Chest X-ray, AP view. Patient: 46 years old, sex M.
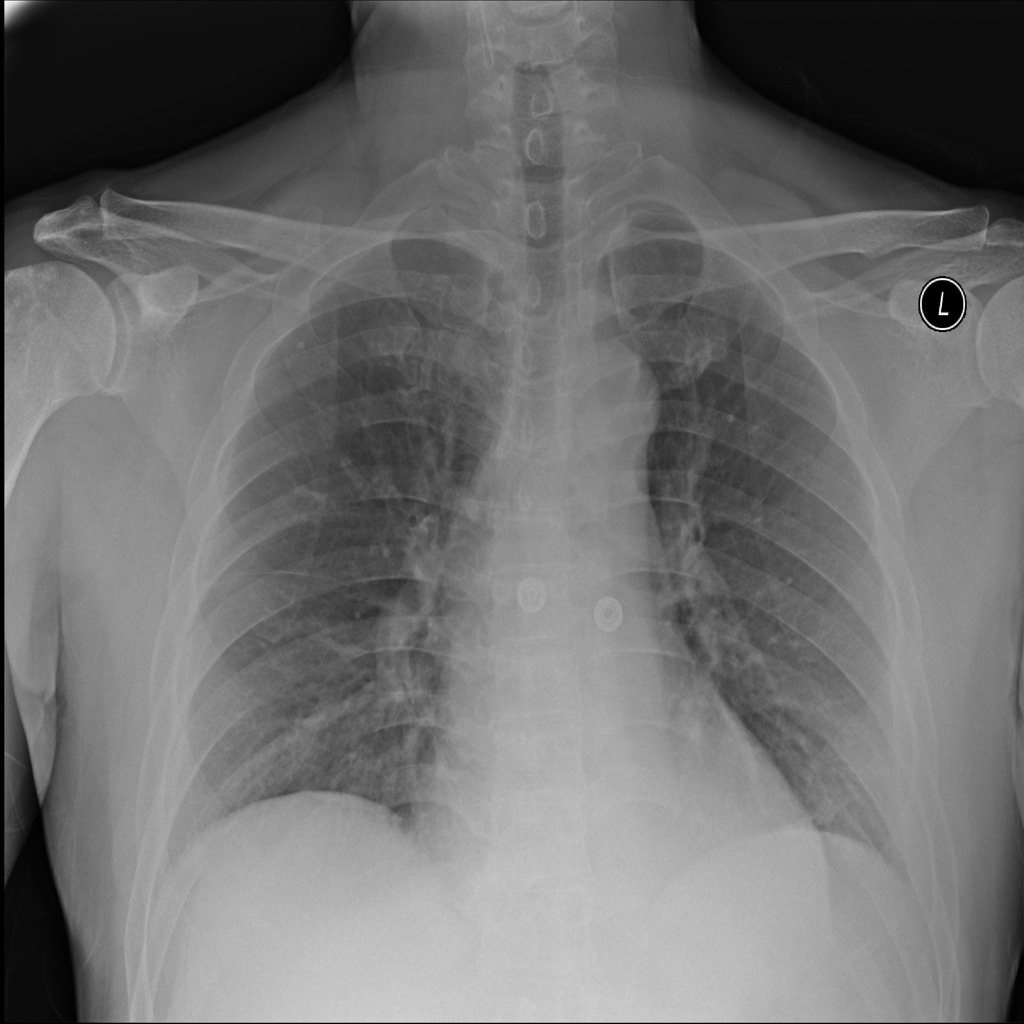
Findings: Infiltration